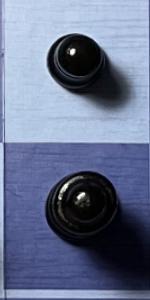
Label: Queen_Black